Lunar surface albedo tile
Center latitude: -38.608
Center longitude: -10.623
Resolution (meters per pixel, mean): 144.2
Tile area (km^2): 21368.19
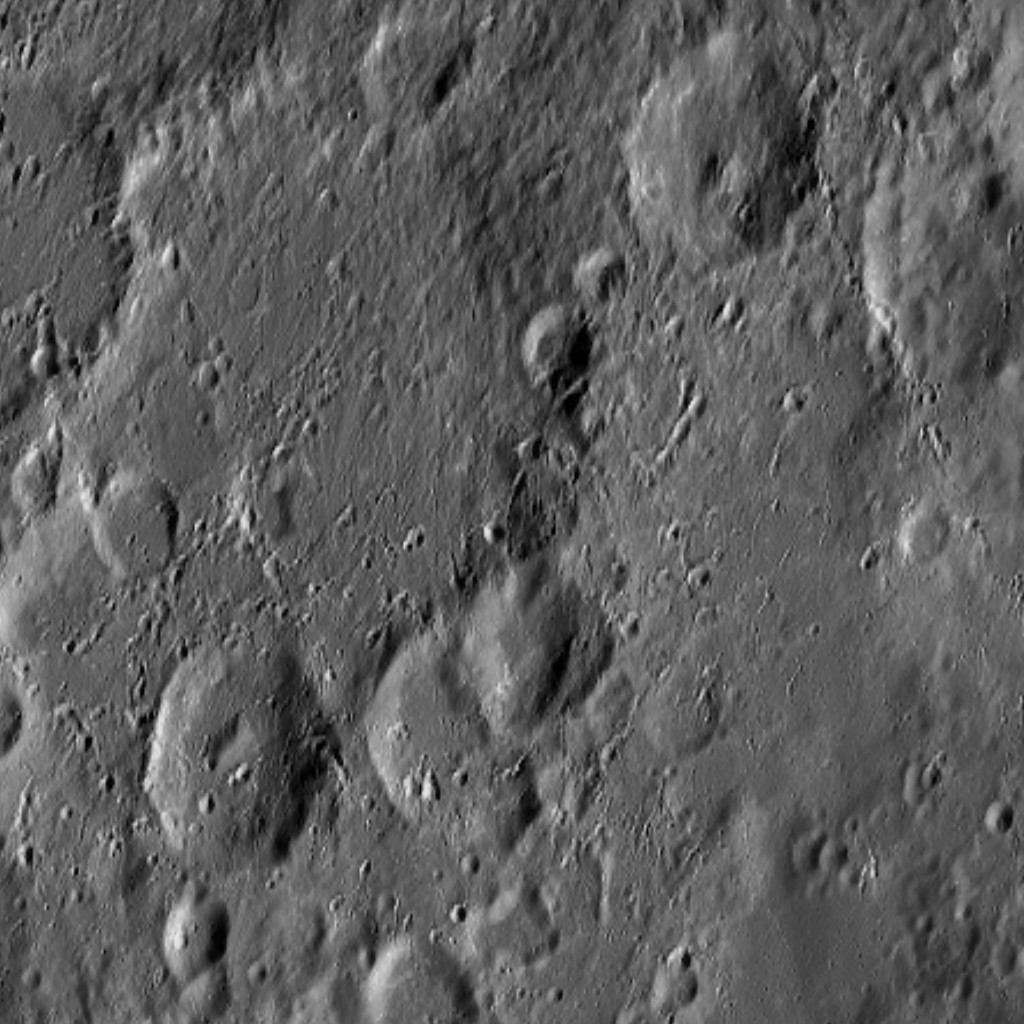